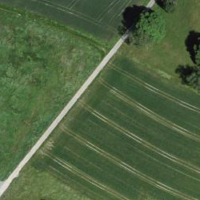
EUNIS habitat code: 52
Species observed at this site:
Campanula glomerata